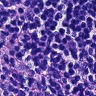
Metastatic tissue present: no